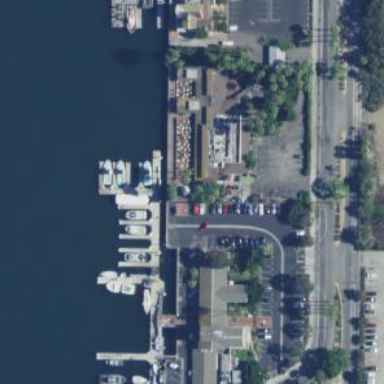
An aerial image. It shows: Man-made pier.